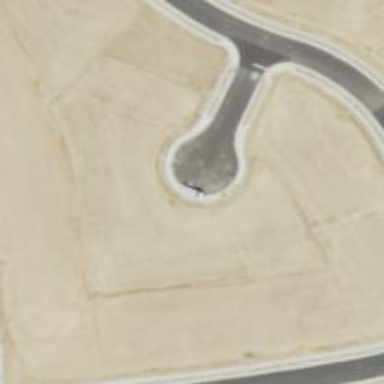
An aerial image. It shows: Monument situated at turning circle on the road.